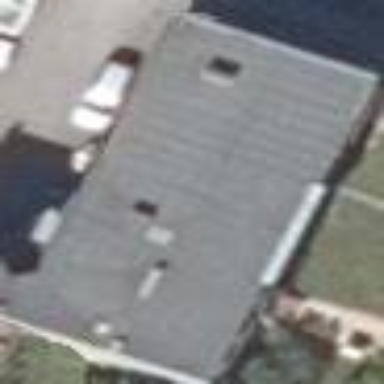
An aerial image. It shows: Detached building.